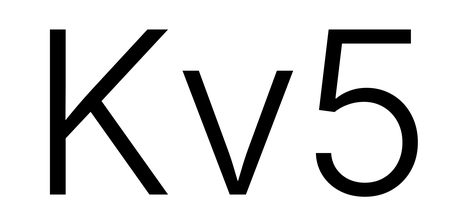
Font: Inter_Light